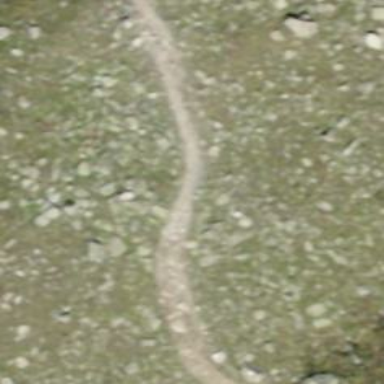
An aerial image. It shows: Dirt path with excellent trail visibility.